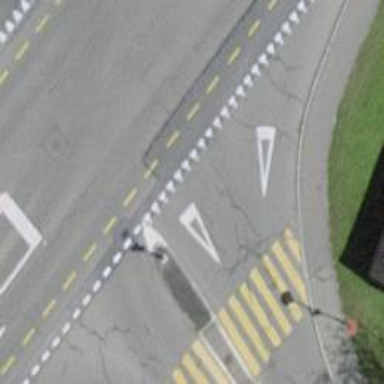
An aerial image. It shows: Road with "give way" sign.